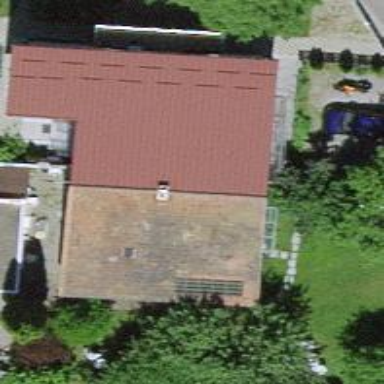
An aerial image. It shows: Residential building.